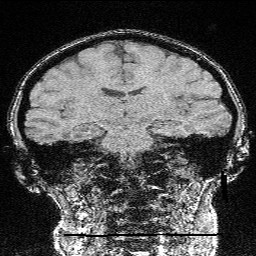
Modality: FLASH
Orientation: sagittal
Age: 26
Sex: female